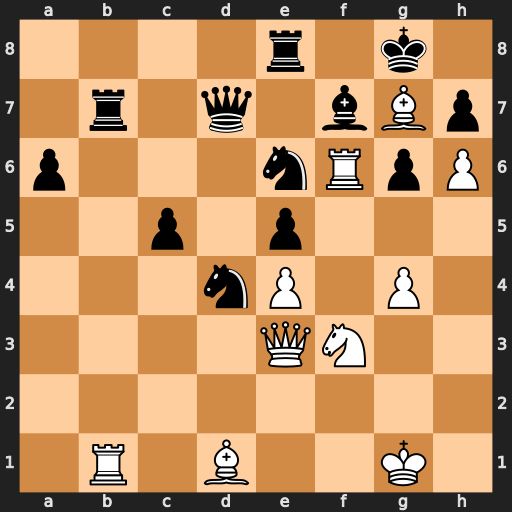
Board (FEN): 4r1k1/1r1q1bBp/p3nRpP/2p1p3/3nP1P1/4QN2/8/1R1B2K1
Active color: w
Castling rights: -
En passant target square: -
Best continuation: Nxe5 Rxb1 Nxd7